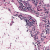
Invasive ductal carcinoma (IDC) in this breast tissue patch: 0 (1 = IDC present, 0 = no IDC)